Question: Lets say I have '_Layout.cshtml' where I have this:
'''
@if (ViewBag.SignUpURL == null)
{
<a href="@Url.Content("~/Home/Join")" ><span>
<strong>JOIN NOW!</strong></span></a>
}
else
{
<a href="@ViewBag.SignUpURL" ><span>
<strong>JOIN NOW!</strong></span></a>
}
'''
When I try to populate 'ViewBag.SignUpURL' under
'''
public ActionResult Index()
{
ViewBag.SignUpURL = HttpContext.Request.Url.AbsoluteUri.Replace("Index", "SignUp");
return View();
}
'''
'Index' view uses '_Layout.cshtml'.
And nothing happens...
In general I need somehow data to 'Layout' page from page that uses it.
Is it possible to do?
THANK YOU!!!

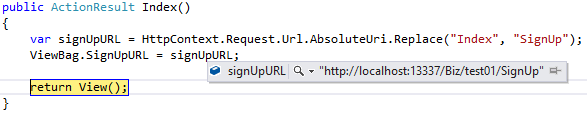
Answer: You should consider using Html.RenderAction() which will then go back to controller action that you specify, and you'll be able to return a partial view with a model for it:
View:
'''
@Html.RenderAction("GetSignUp")
'''
Controller action
'''
public ActionResult GetSignUp()
{
//do your logic here
return PartialView("_SignUp");
}
'''